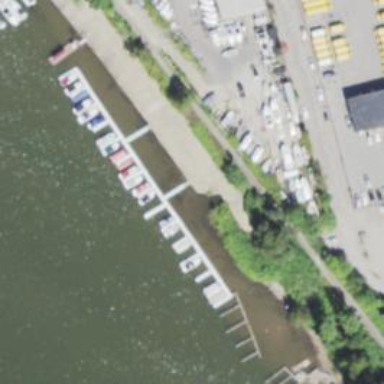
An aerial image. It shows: Pier with mooring facilities.